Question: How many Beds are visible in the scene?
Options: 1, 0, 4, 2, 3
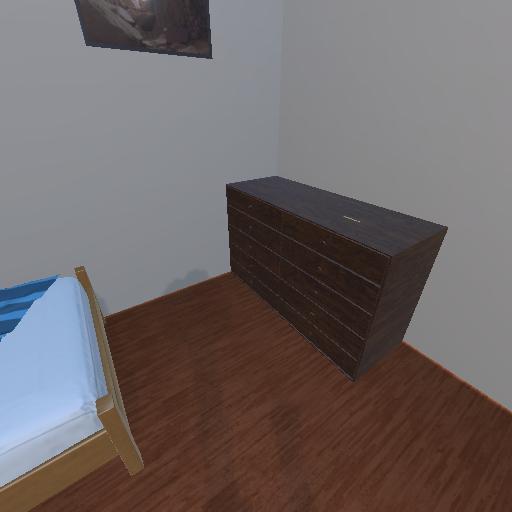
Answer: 1